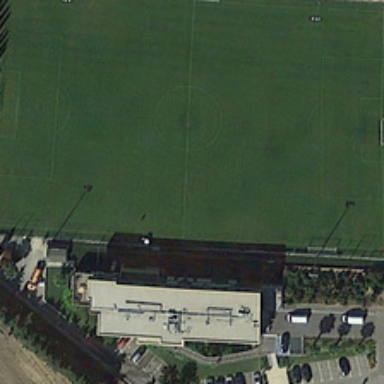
A football field is near a building and some green trees .